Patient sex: M
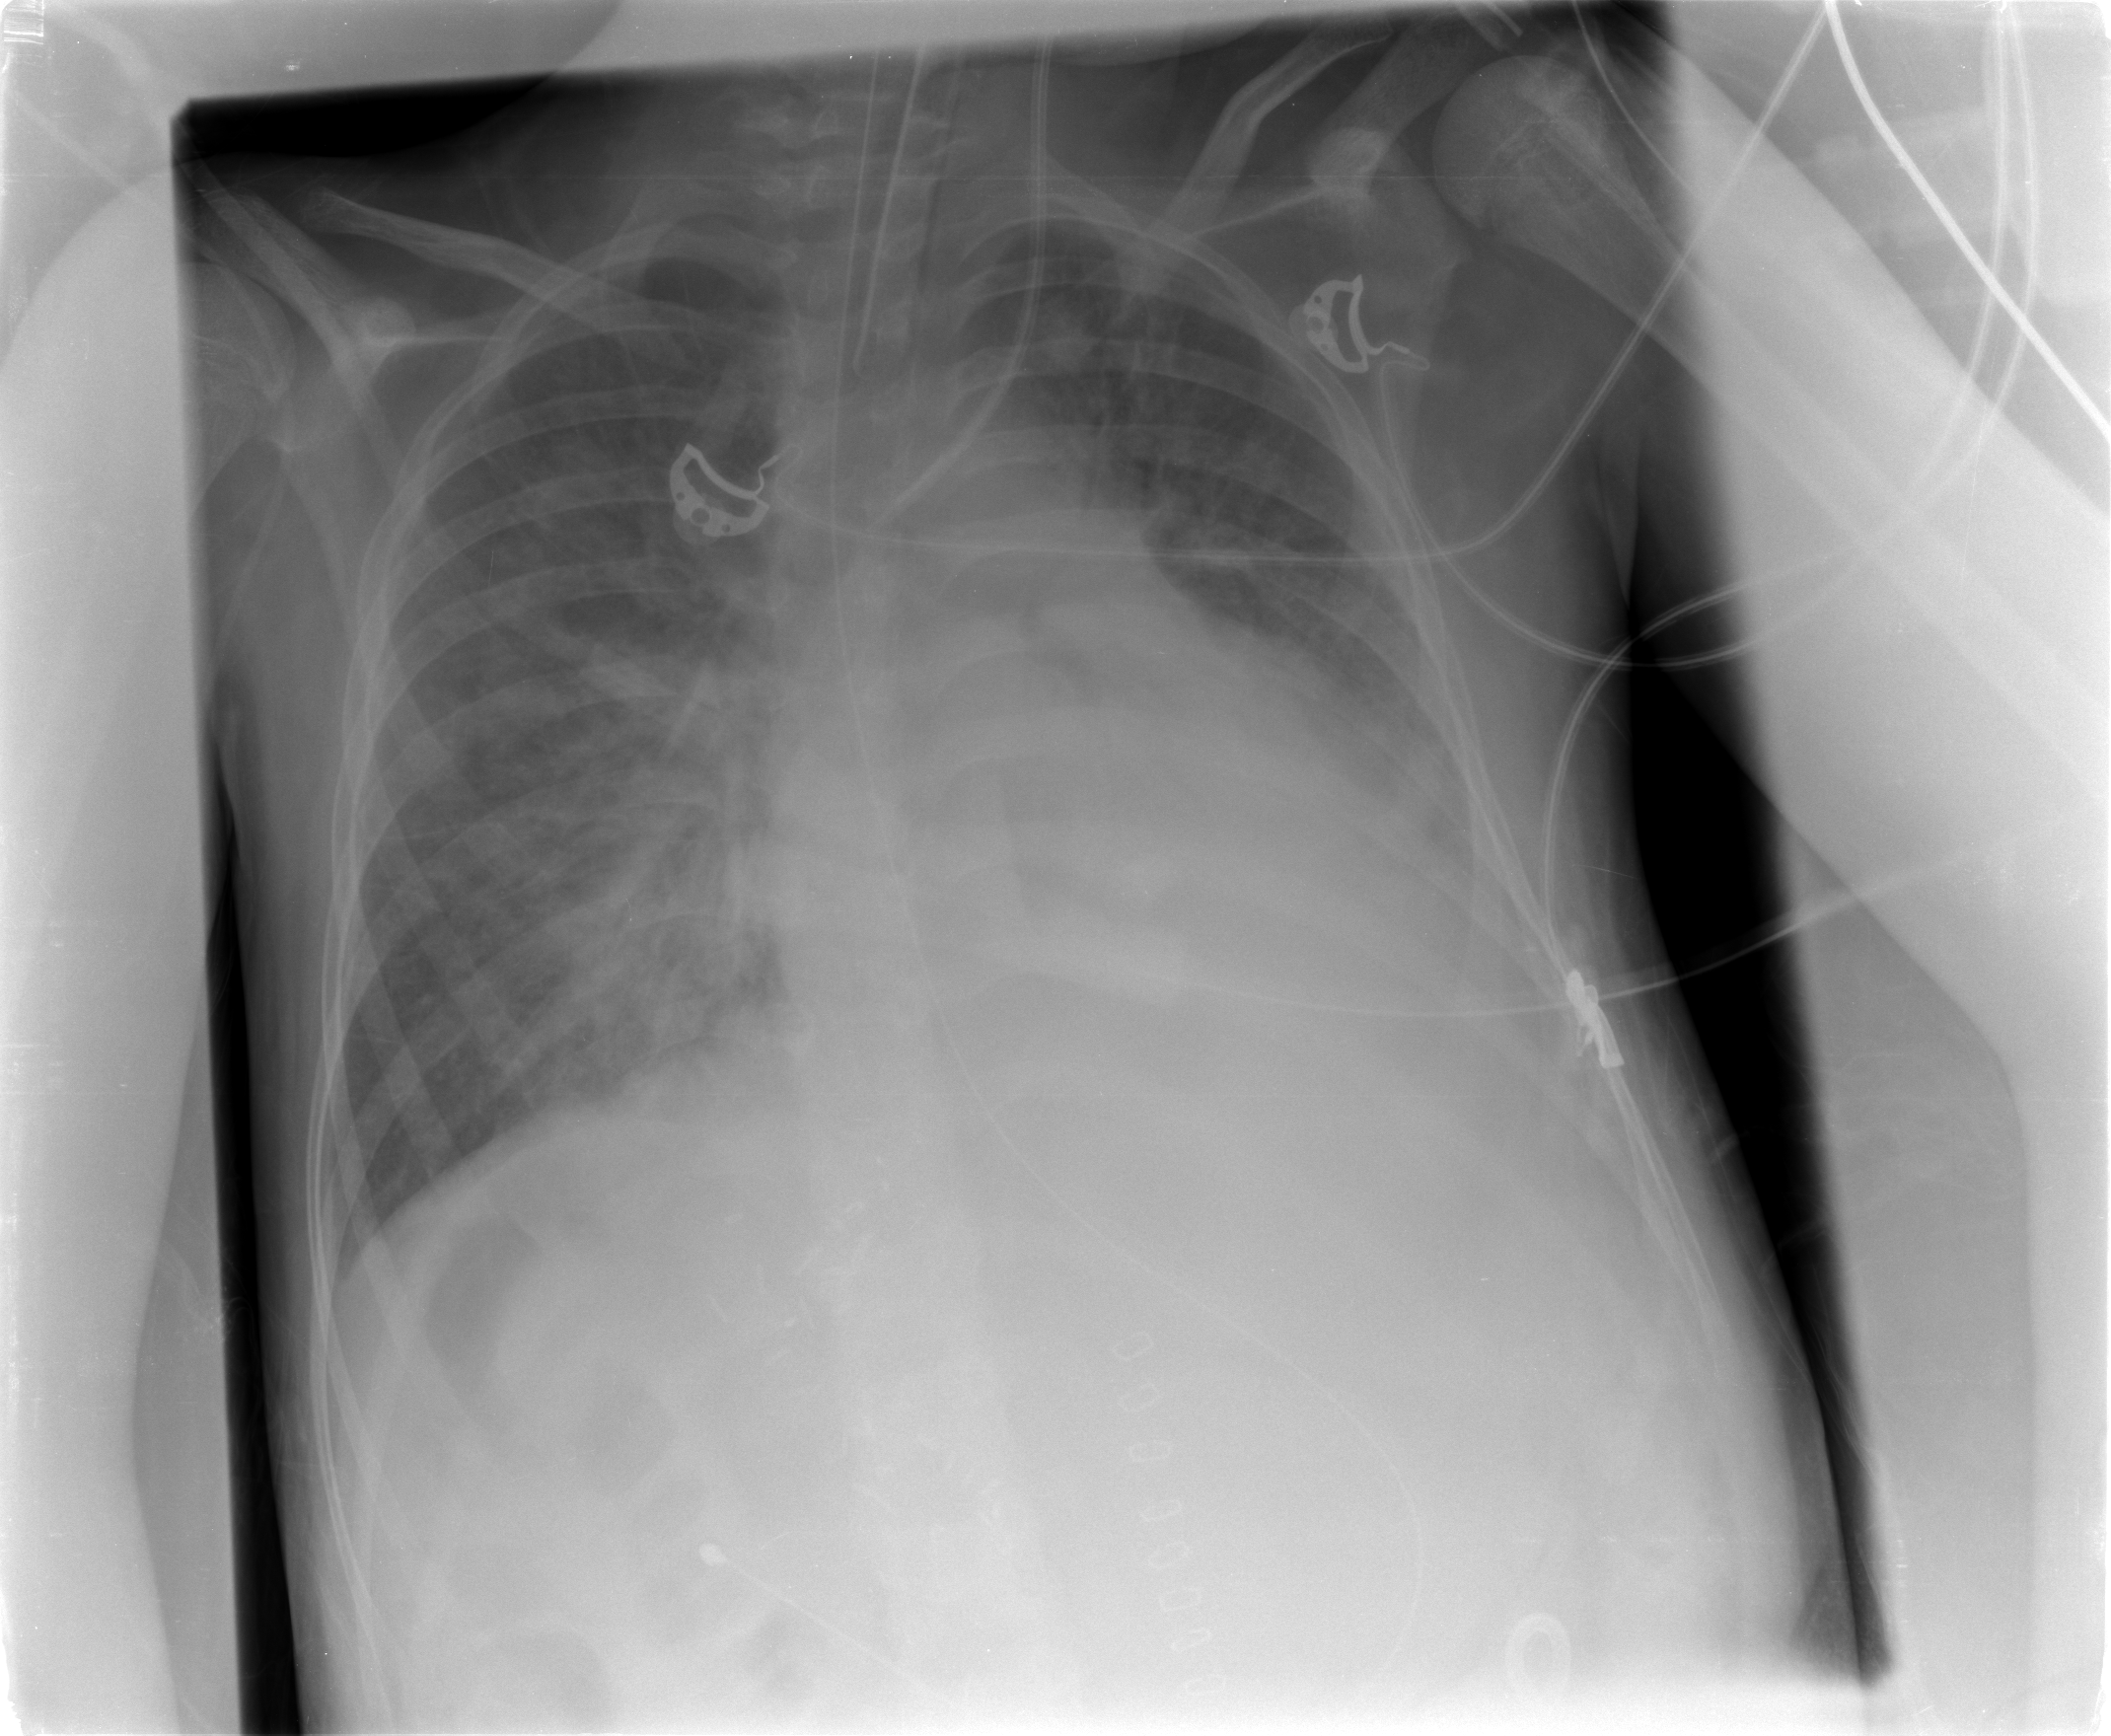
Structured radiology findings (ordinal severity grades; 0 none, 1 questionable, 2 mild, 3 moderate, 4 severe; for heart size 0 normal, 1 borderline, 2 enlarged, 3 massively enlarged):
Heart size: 1
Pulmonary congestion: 2
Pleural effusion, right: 0
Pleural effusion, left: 2
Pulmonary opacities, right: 3
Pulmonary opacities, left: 2
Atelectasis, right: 2
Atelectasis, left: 2